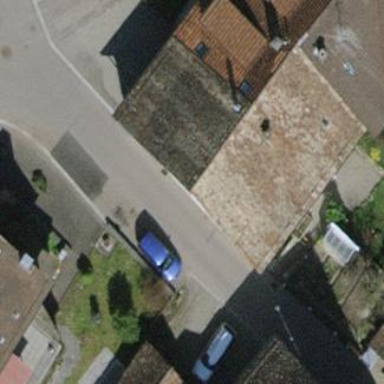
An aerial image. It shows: Building with tiled roof.